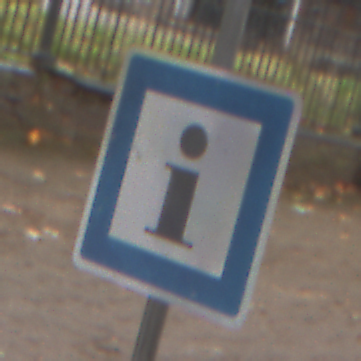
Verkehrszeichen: Informationsstelle
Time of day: MorningAfternoon
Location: Outdoor (Urban)
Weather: Overcast
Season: NotSpecified
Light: Natural